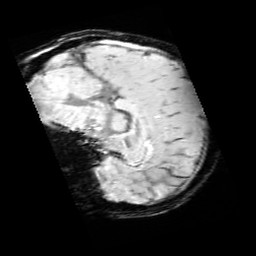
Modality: SWI
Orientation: sagittal
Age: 9
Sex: male
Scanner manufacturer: siemens
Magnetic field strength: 3 T
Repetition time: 0.027 s
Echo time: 0.02 s